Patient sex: M
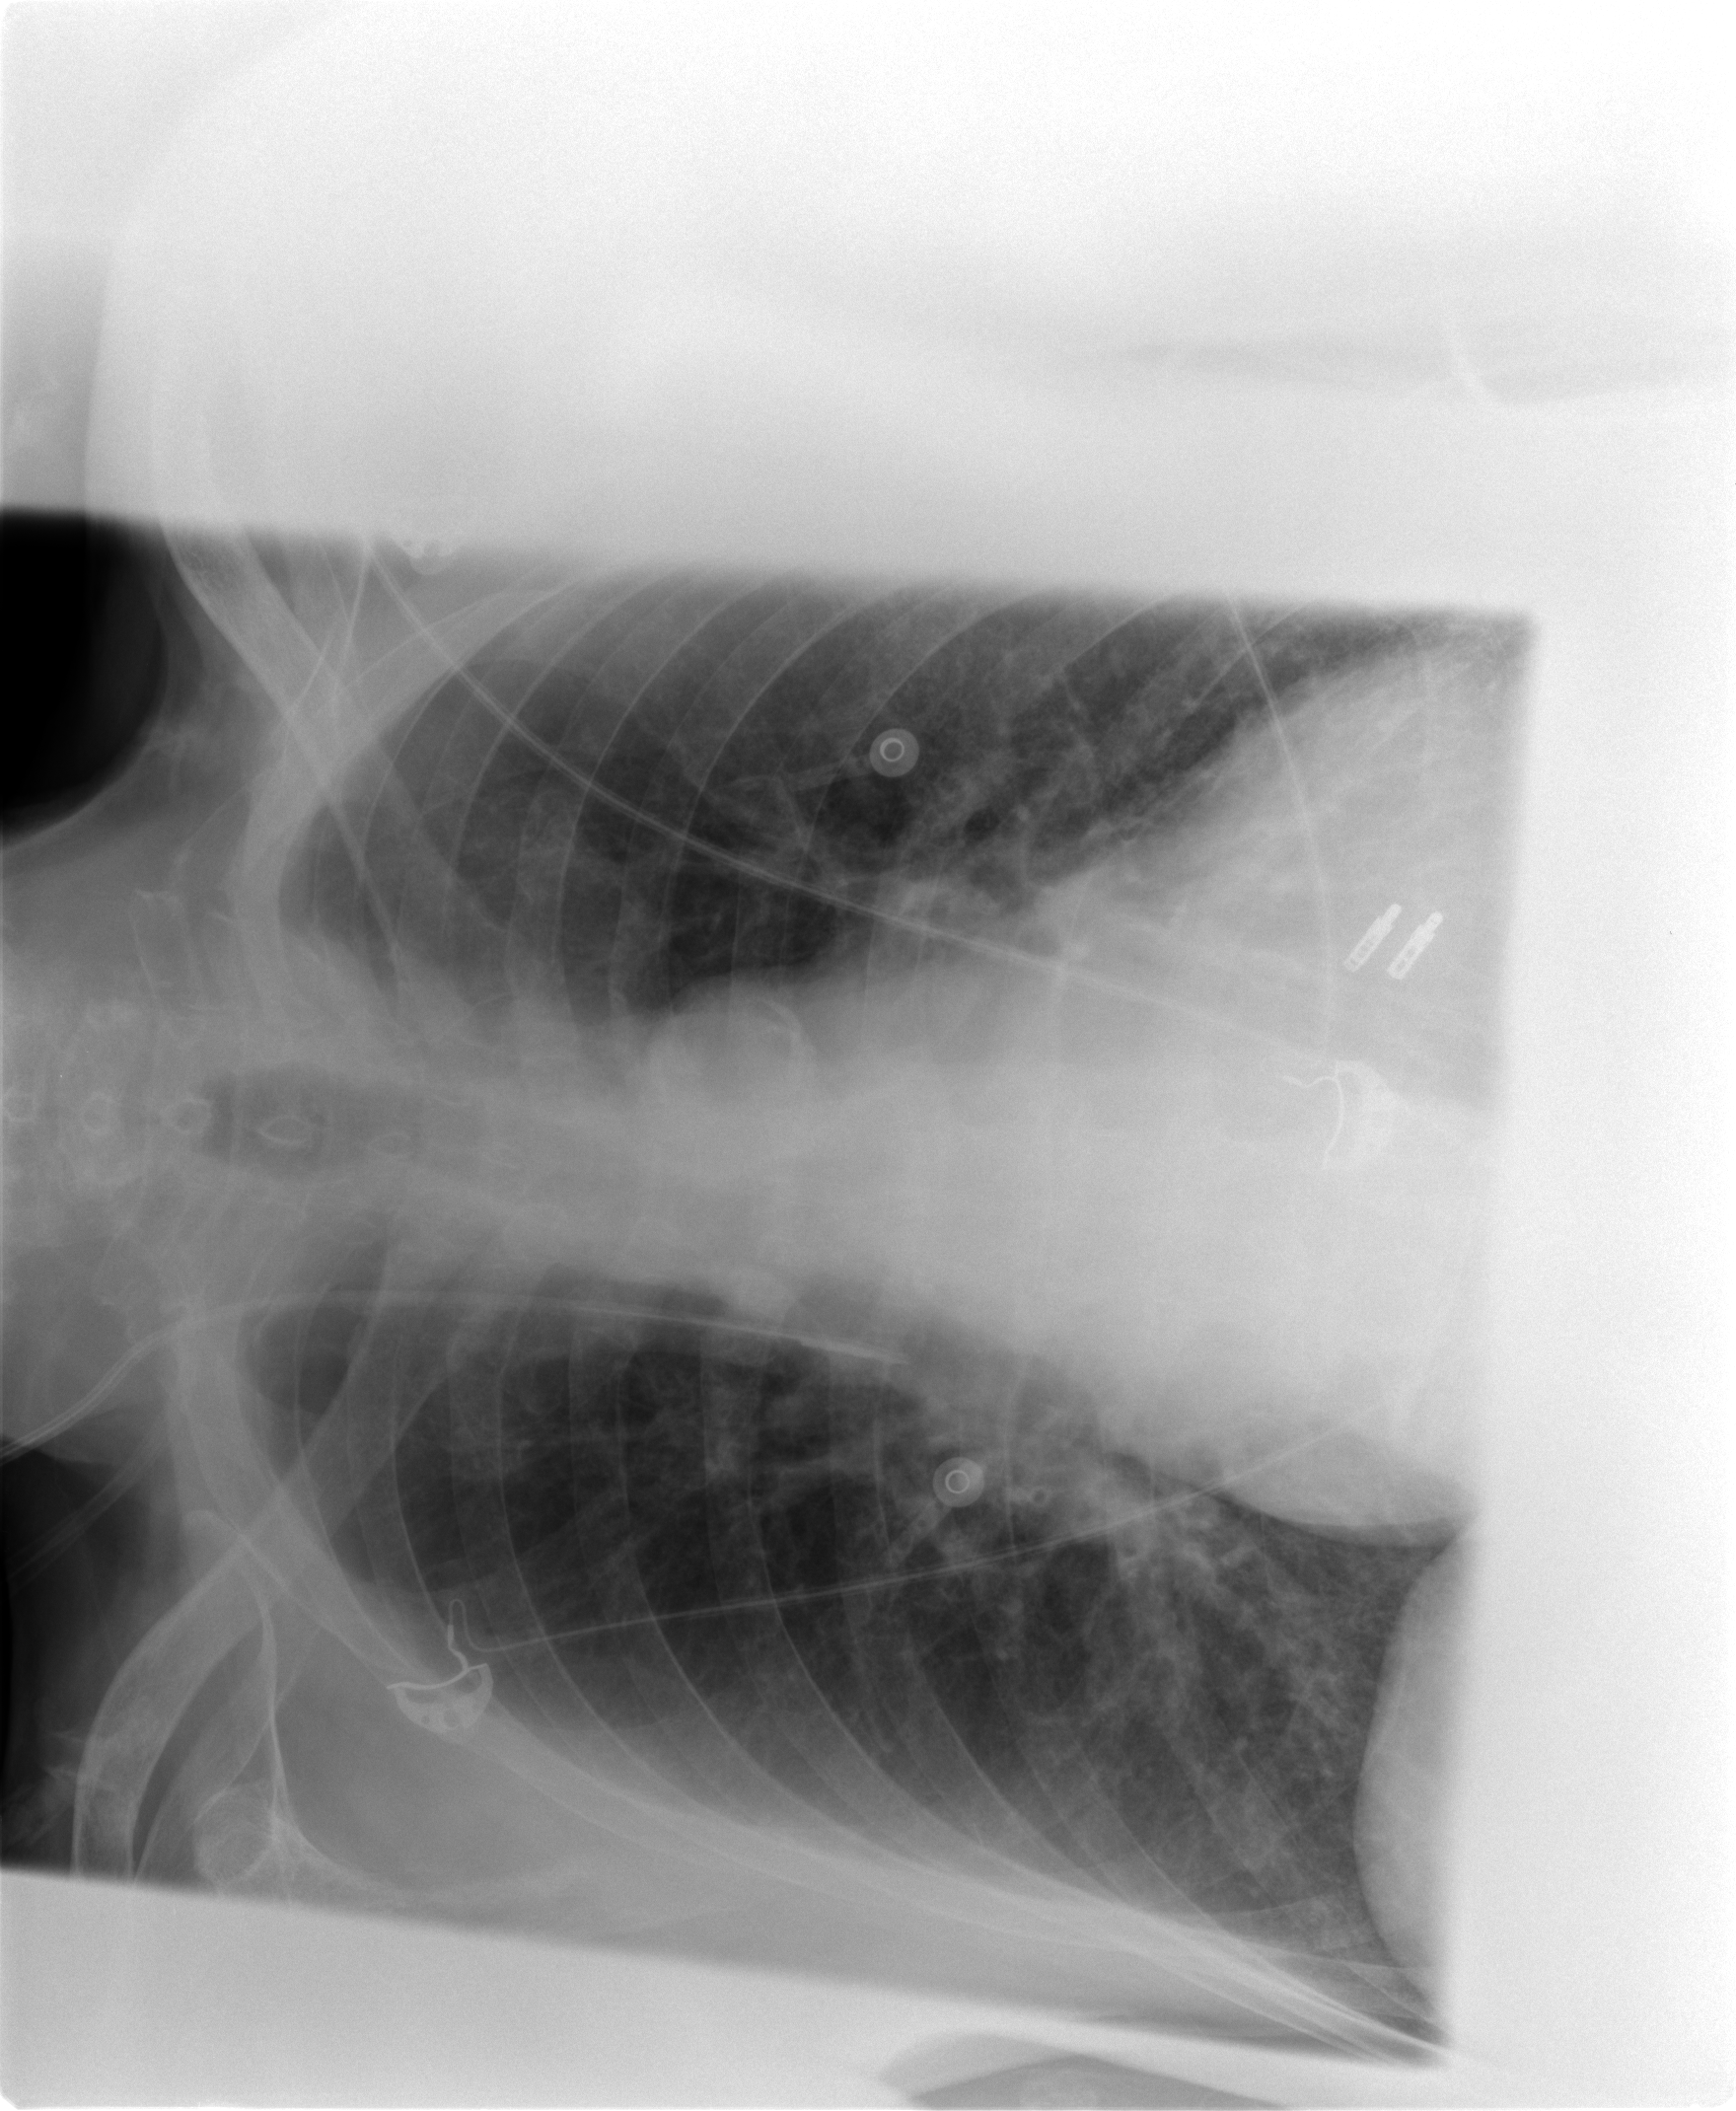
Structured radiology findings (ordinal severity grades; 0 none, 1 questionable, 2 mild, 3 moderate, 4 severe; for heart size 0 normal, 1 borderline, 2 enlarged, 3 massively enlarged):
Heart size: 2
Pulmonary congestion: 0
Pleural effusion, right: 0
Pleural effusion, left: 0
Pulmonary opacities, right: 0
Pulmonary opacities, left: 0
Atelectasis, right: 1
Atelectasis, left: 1